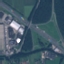
Land use / land cover class: Highway